Milling tool wear sample.
Tool blade image: 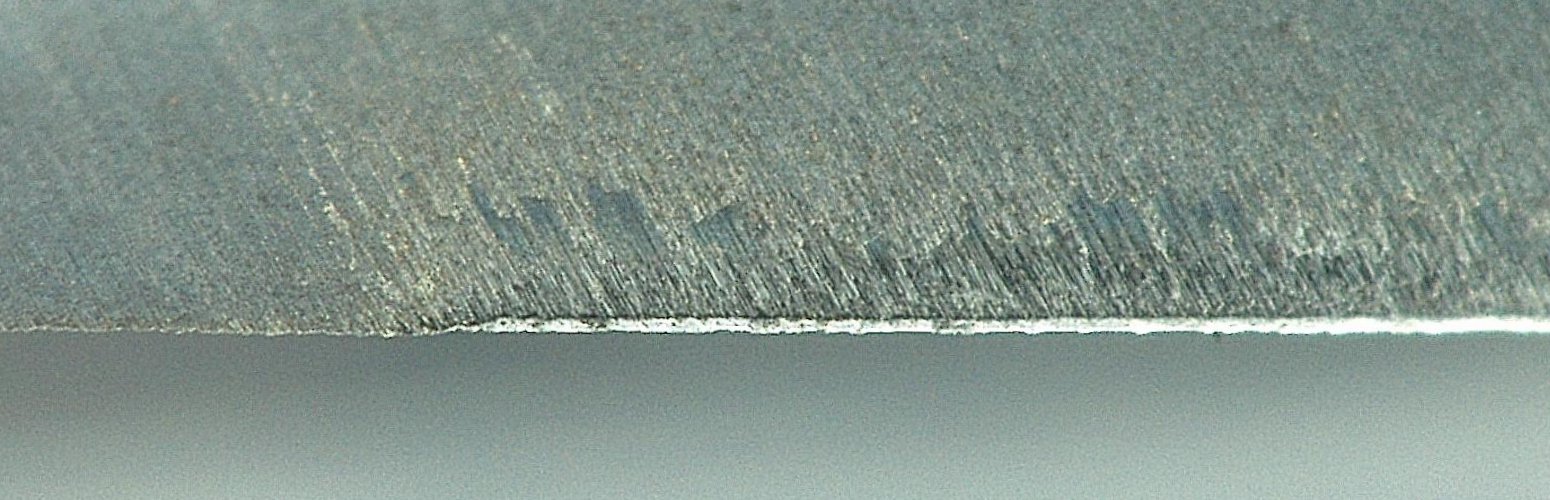
Chip image: 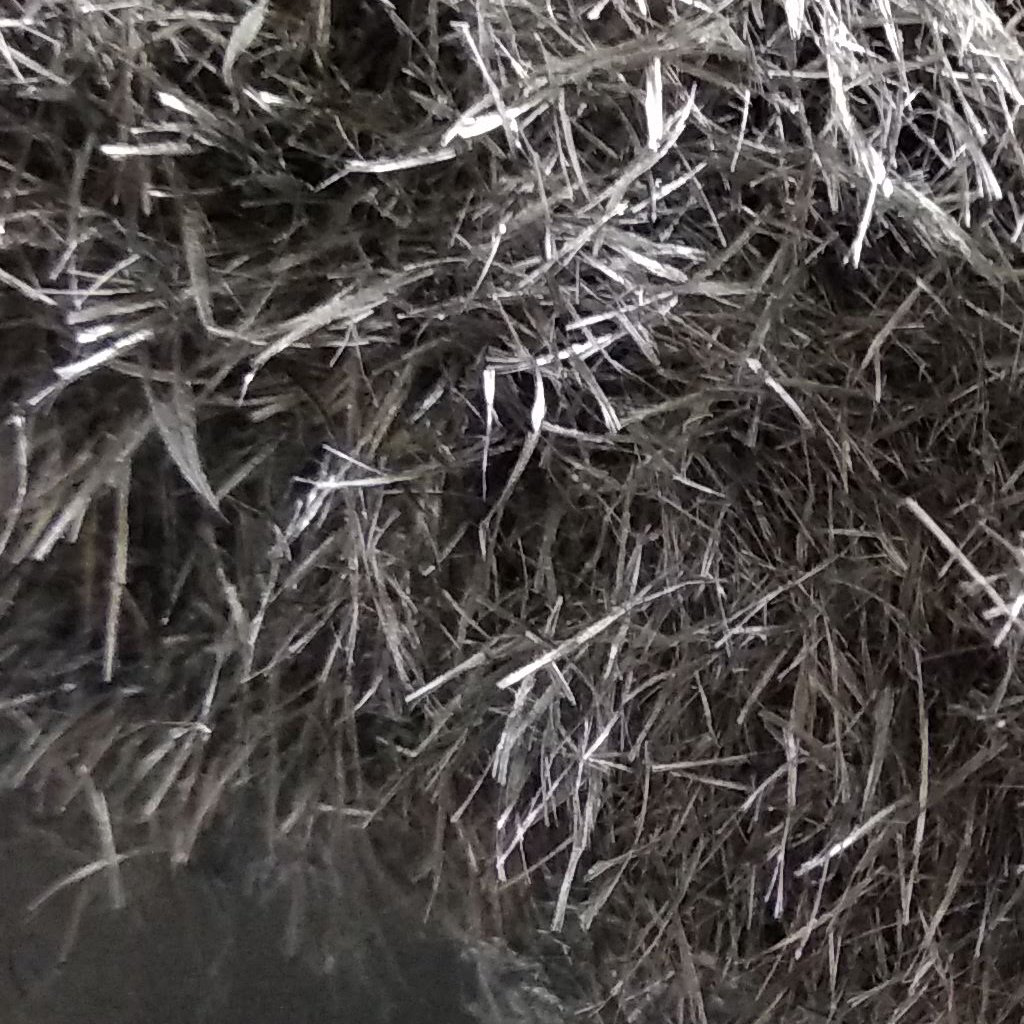
Workpiece image: 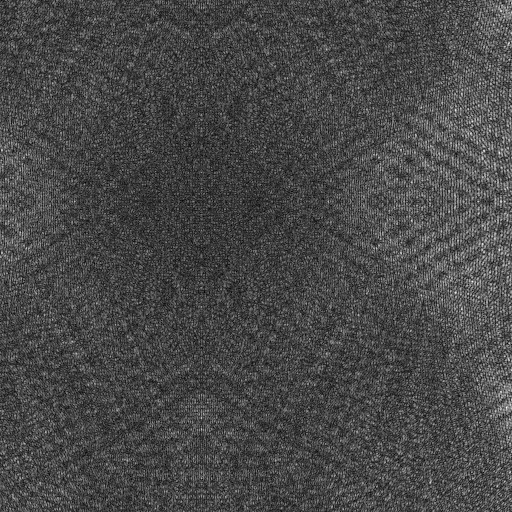
Tool wear state: sharp
Gaps: 4.93
Flank wear: 37.22
Overhang: 8.19
Force-signal Mel-spectrograms (X, Y, Z axes): 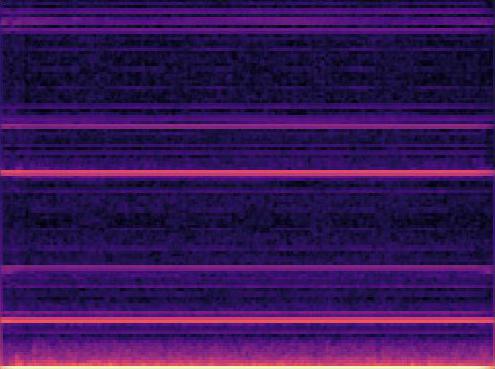 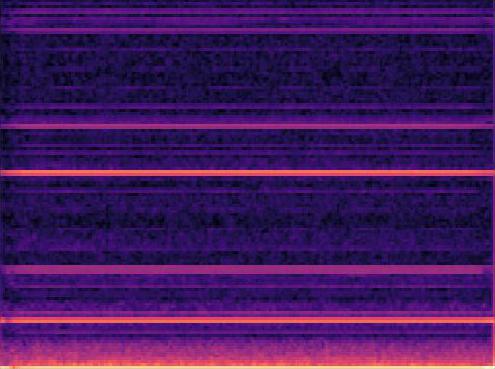 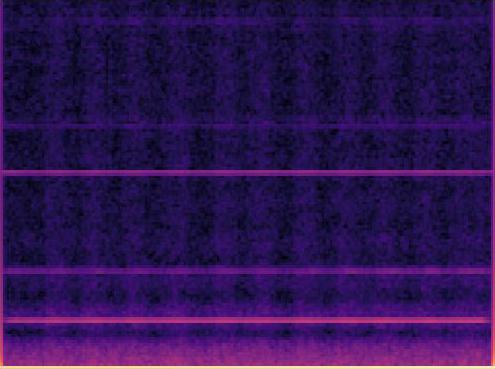
Force-signal scalograms (X, Y, Z axes): 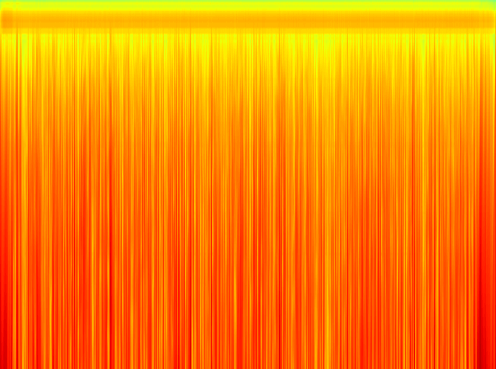 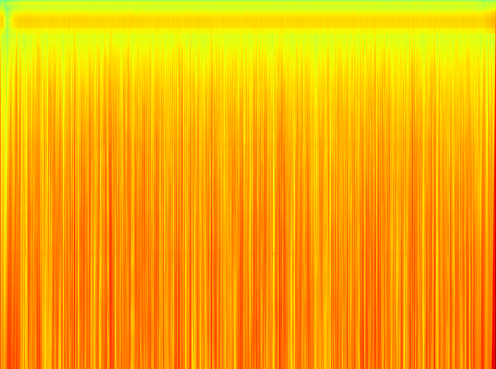 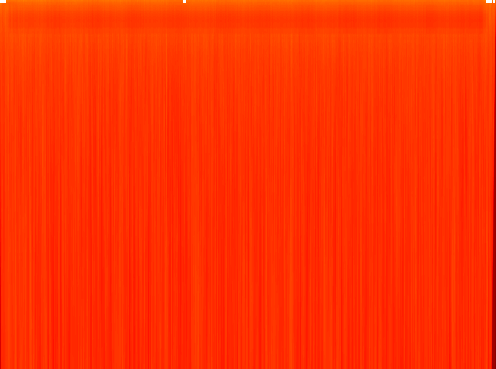
Force phase: initial_break_in_wear